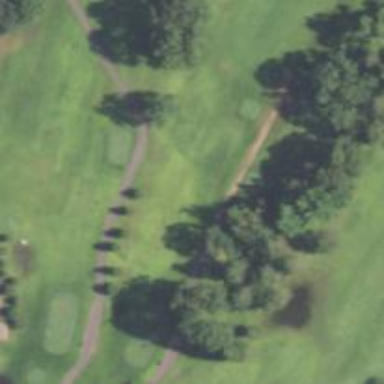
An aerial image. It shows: Asphalt service road used as golf cart path.